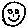
Label: smiley face